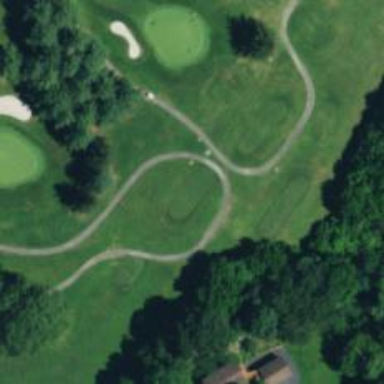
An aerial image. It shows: Golf tee.